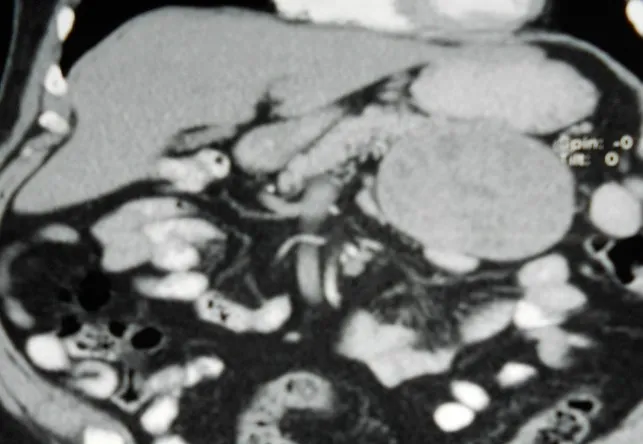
CT scan: well-marginated, encapsulated, heterogeneous mass, at the tail of the pancreas.
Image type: radiology (ct)